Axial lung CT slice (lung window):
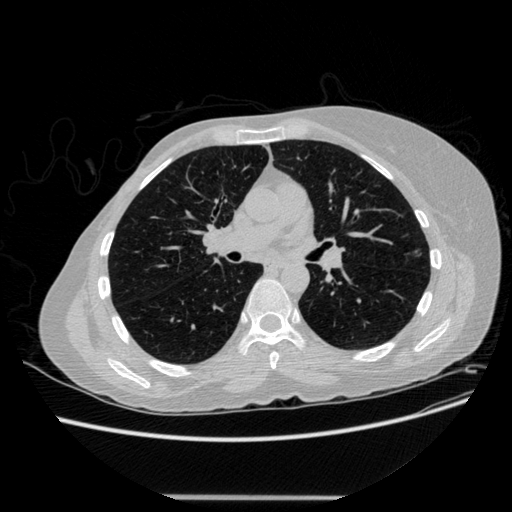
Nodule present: yes
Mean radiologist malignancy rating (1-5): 4